Field crop: maize
Growth stage: 2
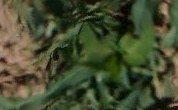
Species: maize